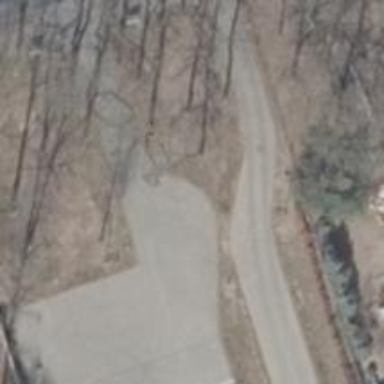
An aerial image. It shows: Service road with paved surface.